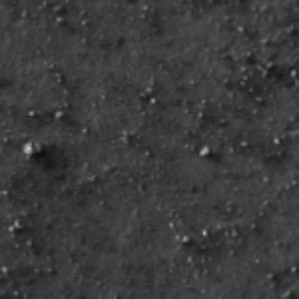
Label: frost